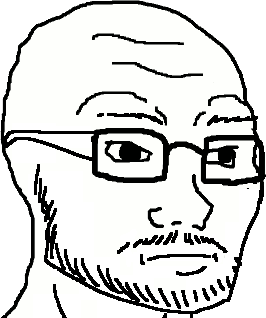
Label: 5_Soyjak